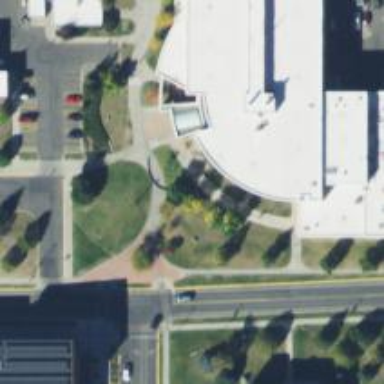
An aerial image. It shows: University building with flat roof.